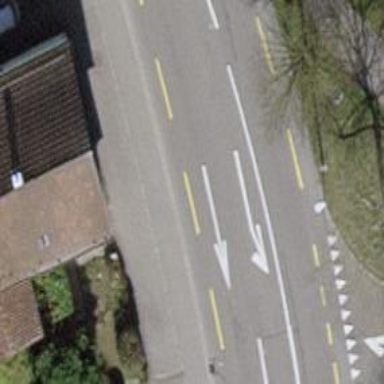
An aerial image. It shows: Tertiary road with asphalt surface and designated cycle lane.